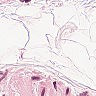
Metastatic tissue present: no